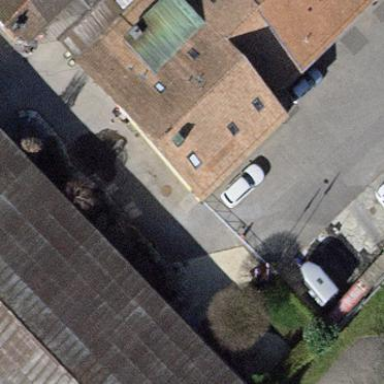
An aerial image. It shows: Office building with gabled roof.